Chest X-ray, AP view. Patient: 31 years old, sex M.
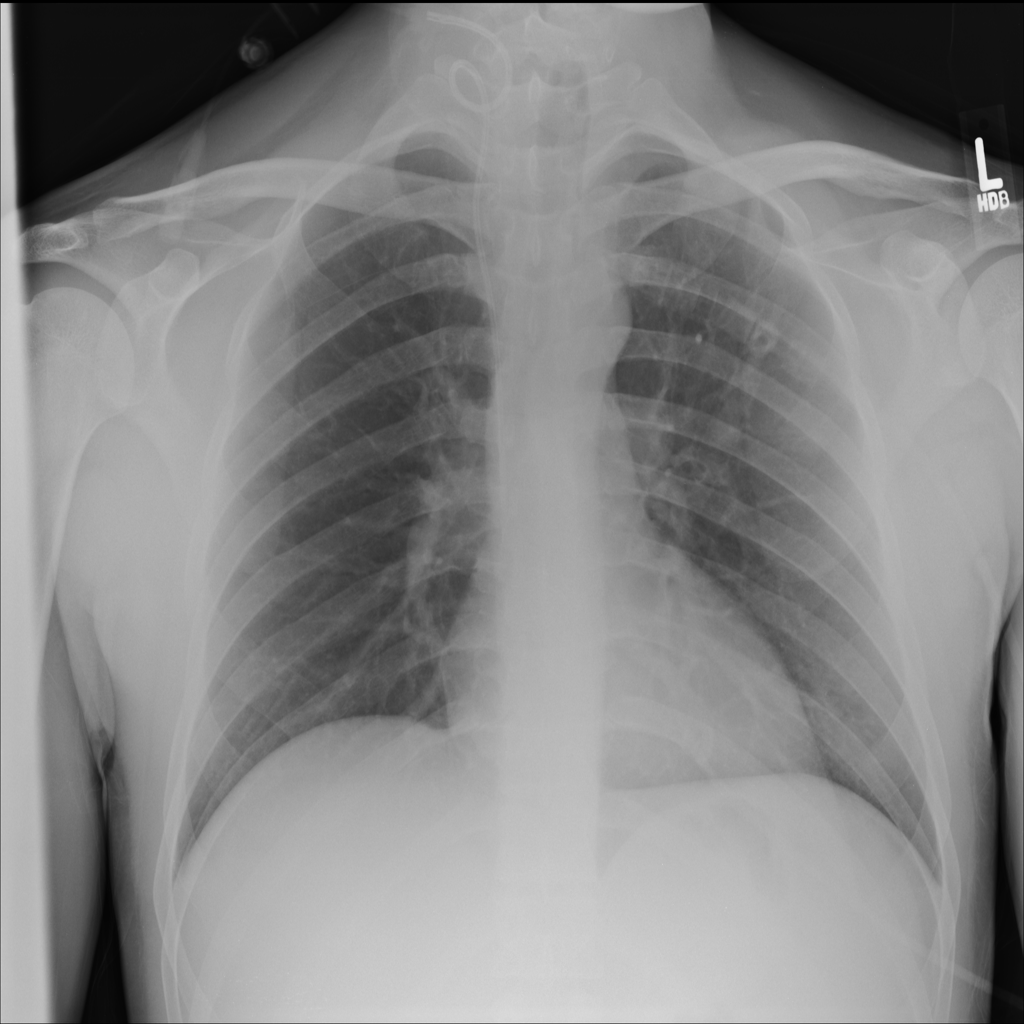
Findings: No Finding